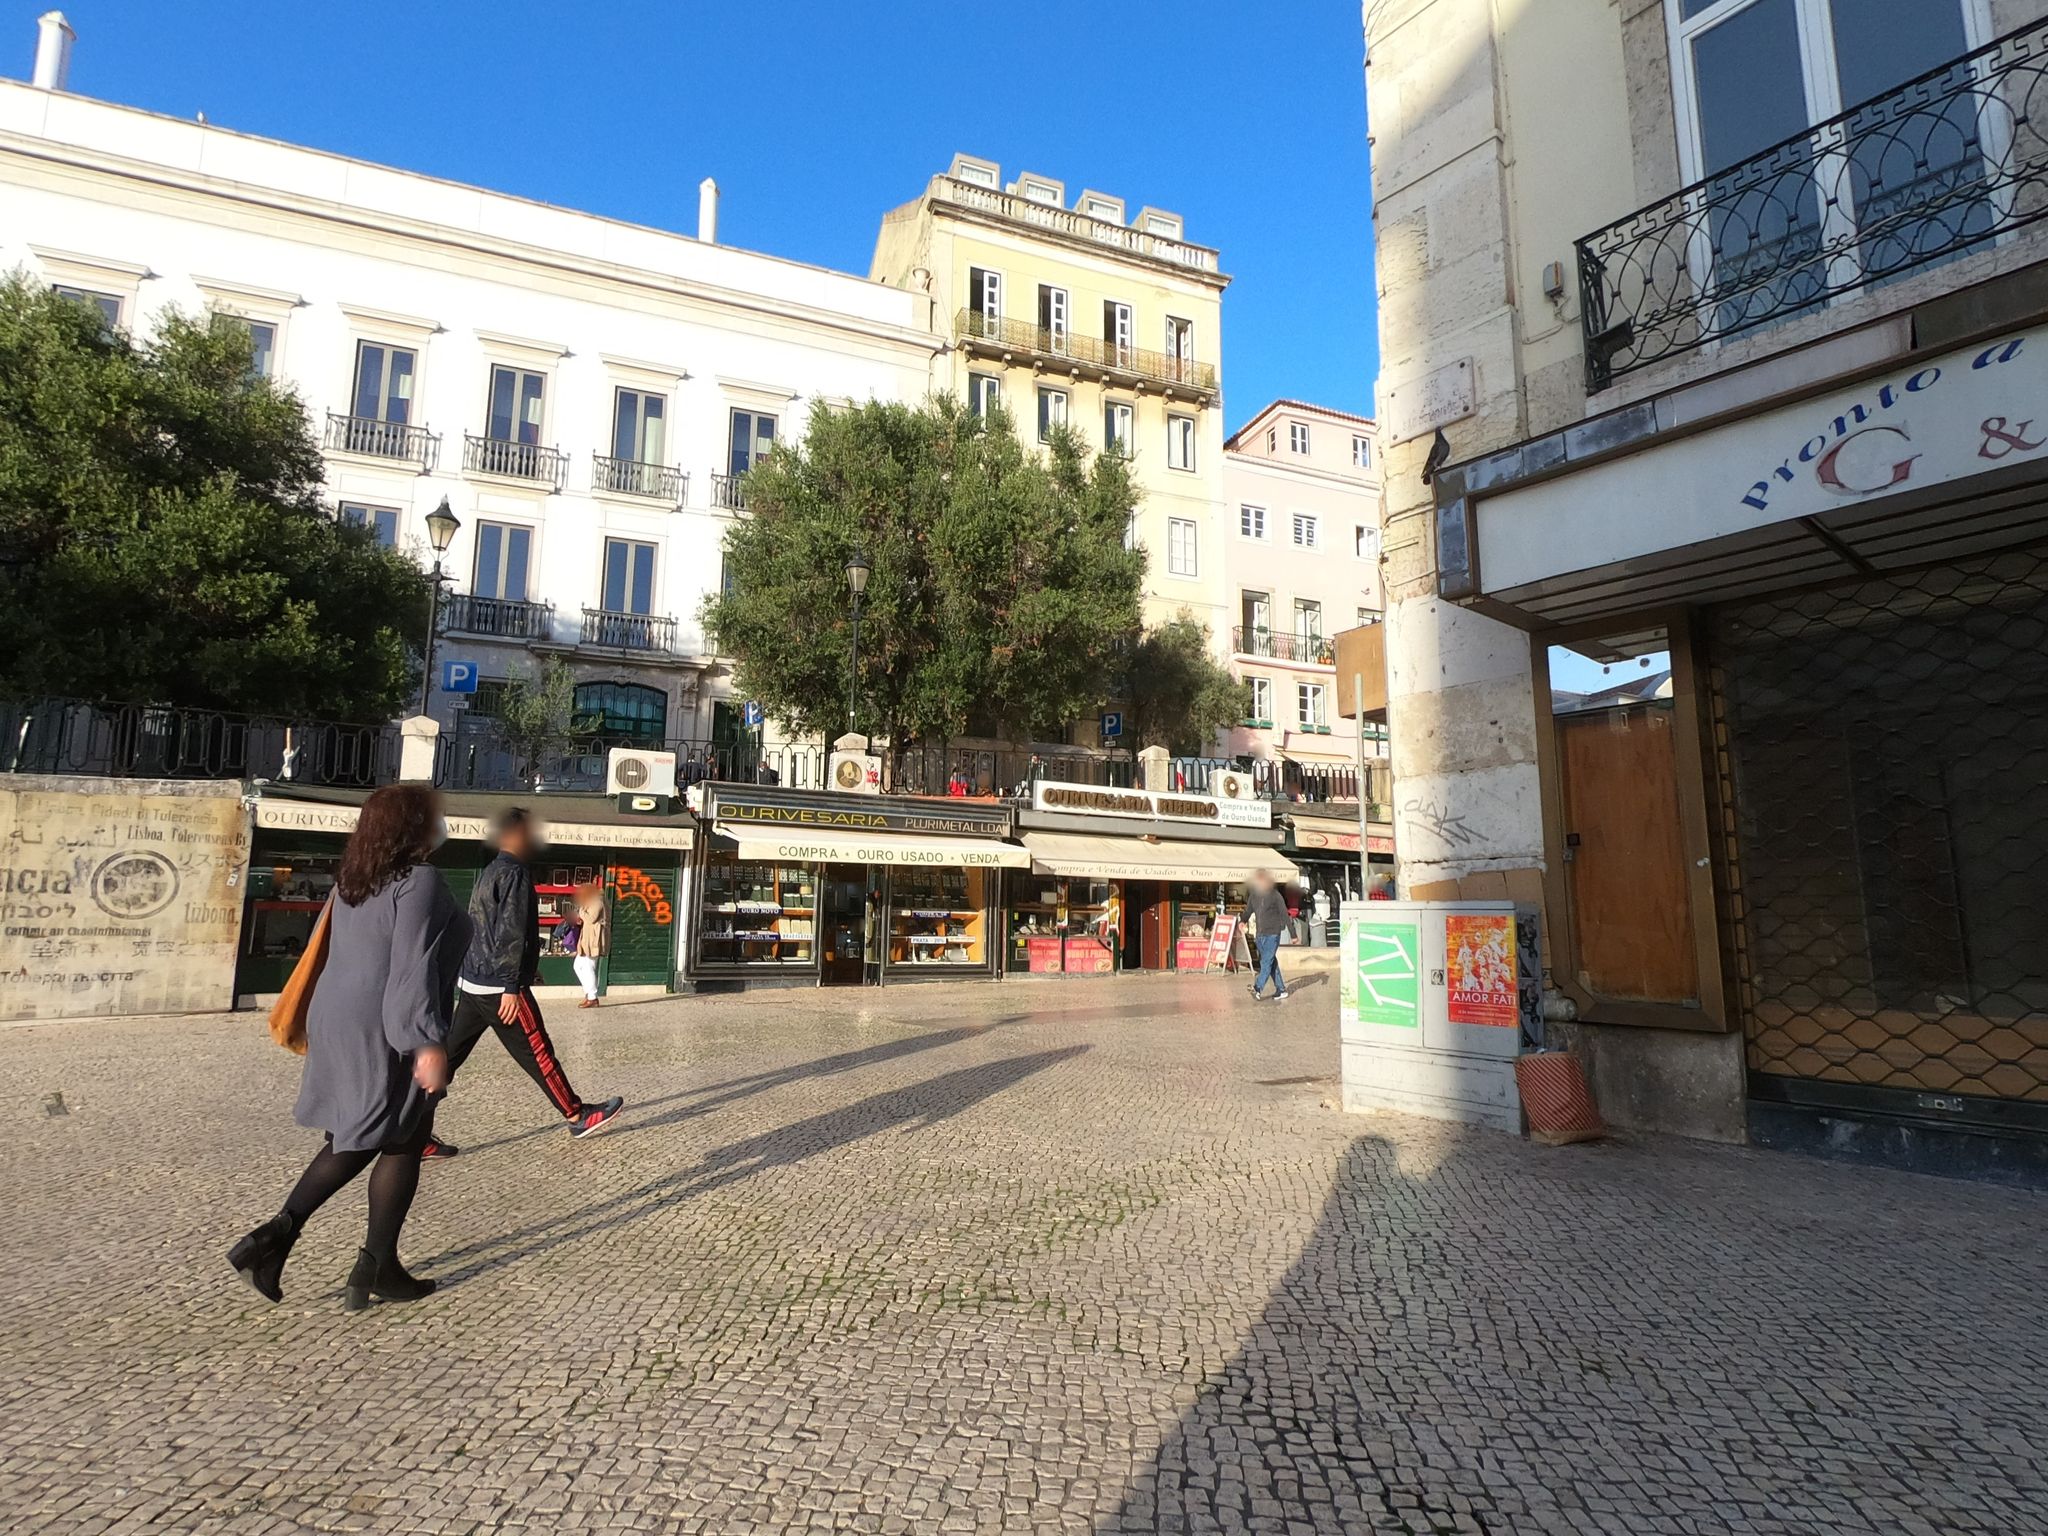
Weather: clear
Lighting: day
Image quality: good
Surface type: walking surface
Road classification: pedestrian, footway
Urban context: urban centre
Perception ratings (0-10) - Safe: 1.87, Lively: 8.2, Beautiful: 1.79, Boring: 3.59, Depressing: 4.02, Wealthy: 8.32